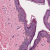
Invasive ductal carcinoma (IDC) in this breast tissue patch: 0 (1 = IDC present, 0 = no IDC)